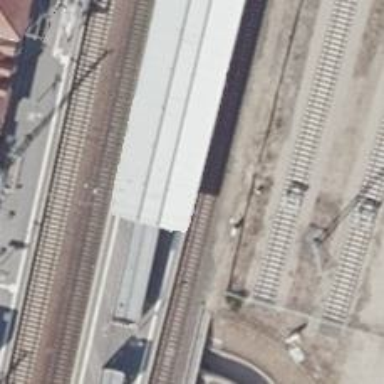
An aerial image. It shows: Platform edge at railway station.